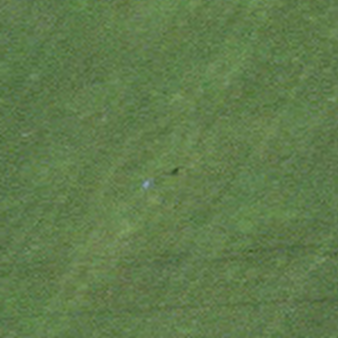
Label: other